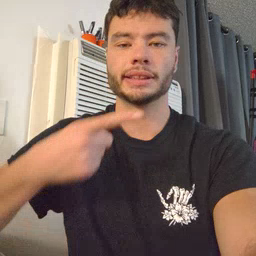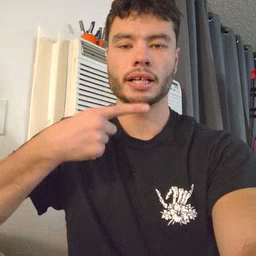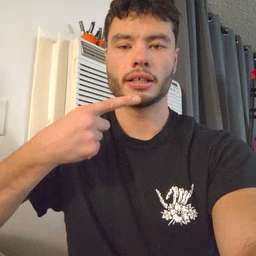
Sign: say